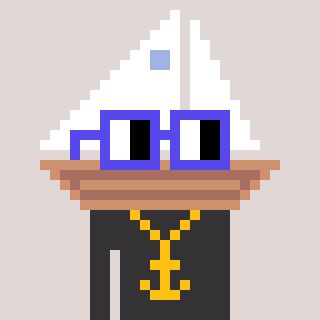
a pixel art character with square blue glasses, a sailboat-shaped head and a grayscale-colored body on a warm background